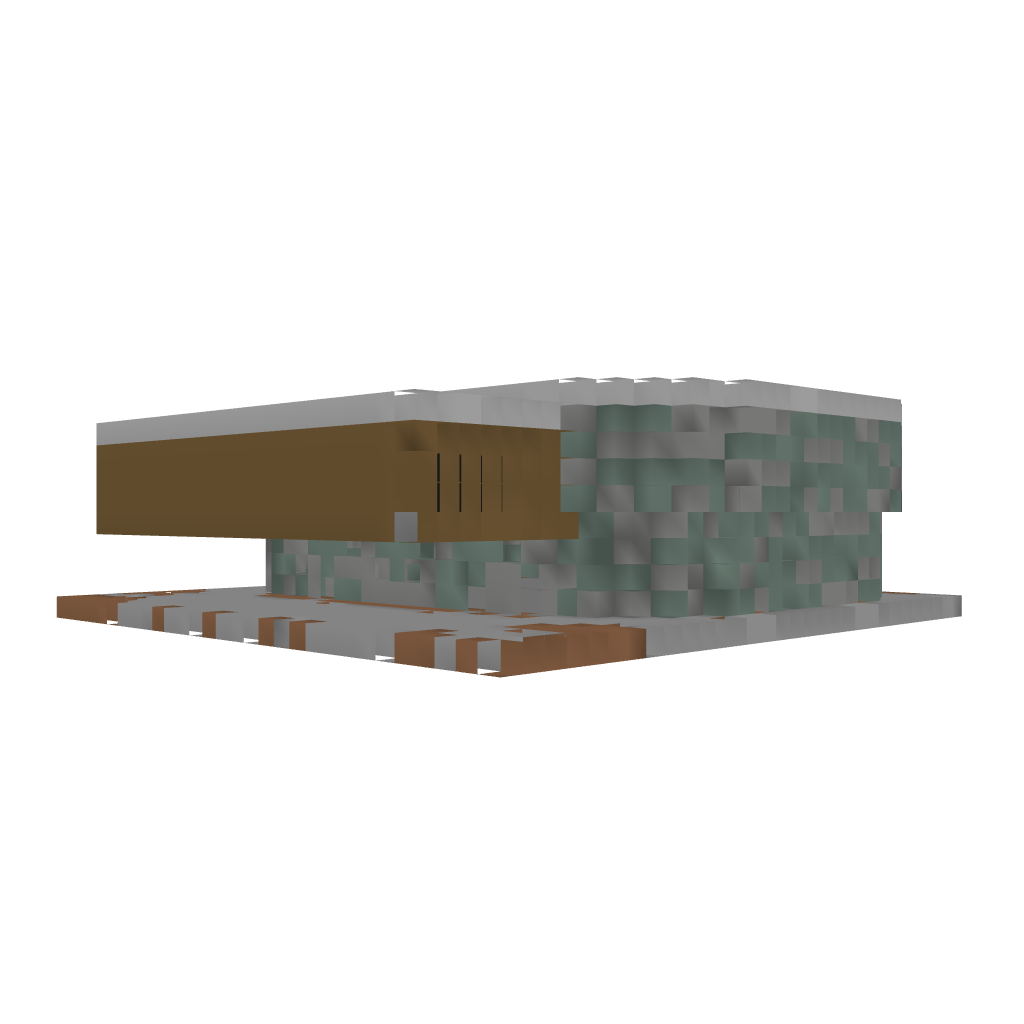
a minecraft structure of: Plain Arena